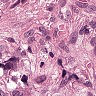
Metastatic tissue present: yes